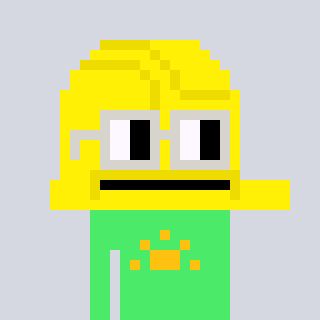
a pixel art character with square light gray glasses, a construction helmet-shaped head and a teal-colored body on a cool background